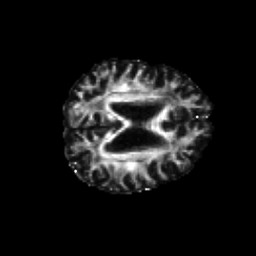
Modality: FA
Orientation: axial
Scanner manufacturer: siemens
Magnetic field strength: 3 T
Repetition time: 6.8 s
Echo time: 0.093 s